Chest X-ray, PA view. Patient: 41 years old, sex M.
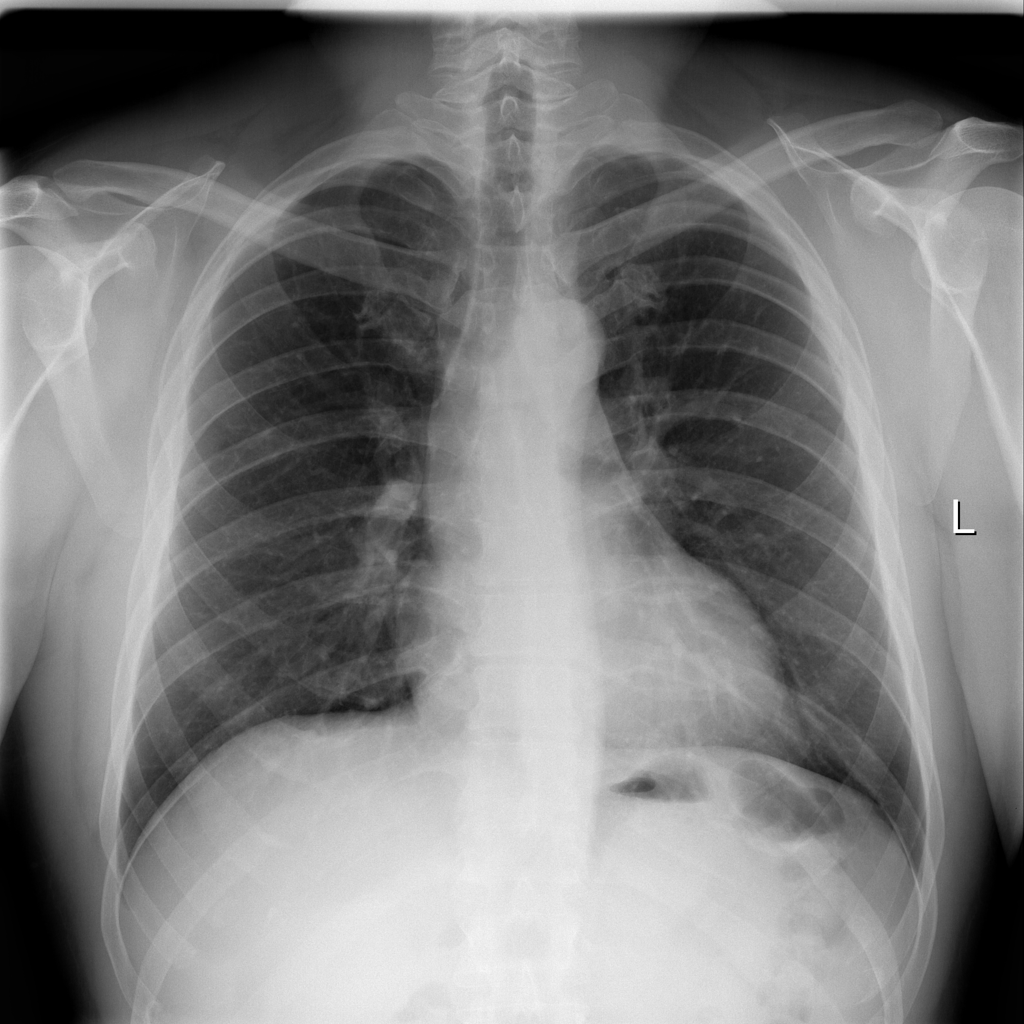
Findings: No Finding